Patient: sex M, age 69
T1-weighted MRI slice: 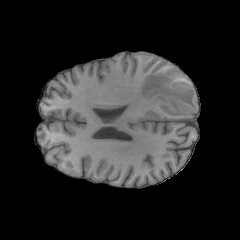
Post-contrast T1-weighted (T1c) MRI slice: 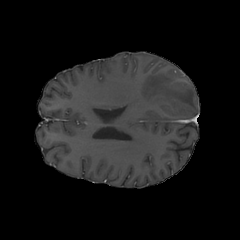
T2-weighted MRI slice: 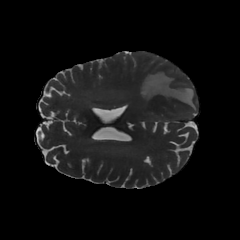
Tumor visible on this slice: yes
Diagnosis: Glioblastoma, IDH-wildtype
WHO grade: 4